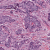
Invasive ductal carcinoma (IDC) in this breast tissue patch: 1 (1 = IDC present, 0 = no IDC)